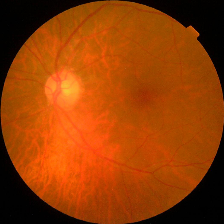
Diabetic retinopathy grade: No DR